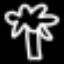
Label: palm tree